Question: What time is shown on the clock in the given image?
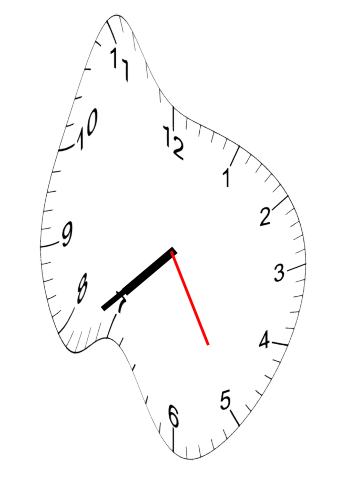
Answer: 07:38:25